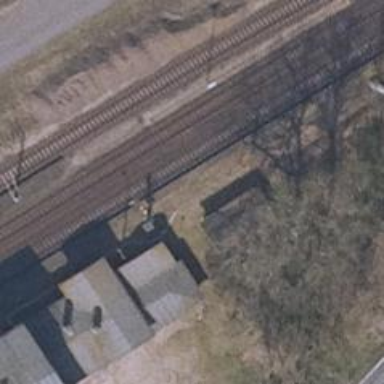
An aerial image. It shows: Railway signal.